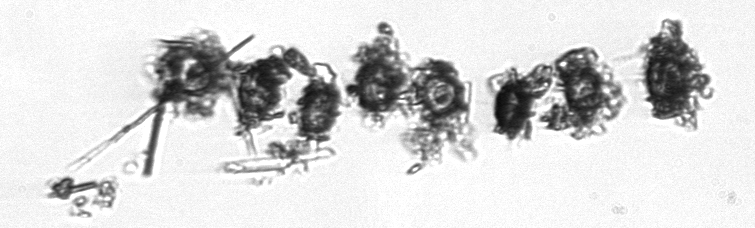
Label: Thalassiosira_TAG_external_detritus